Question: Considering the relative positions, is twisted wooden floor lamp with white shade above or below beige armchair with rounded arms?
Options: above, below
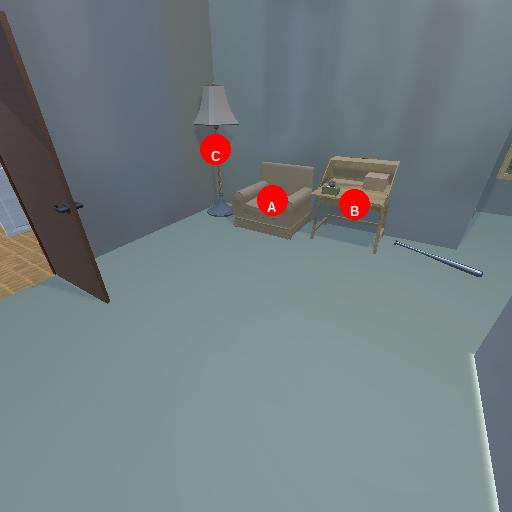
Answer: above